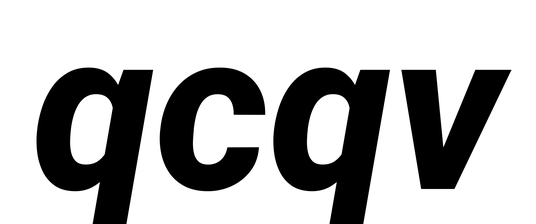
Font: Roboto-Italic_ExtraBold_Italic